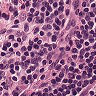
Metastatic tissue present: no